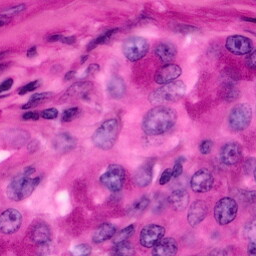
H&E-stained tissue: Pancreatic